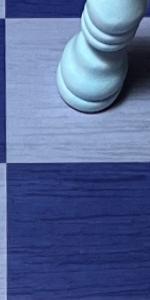
Label: Empty